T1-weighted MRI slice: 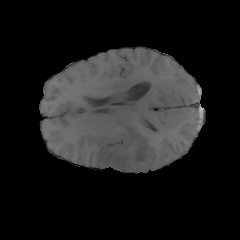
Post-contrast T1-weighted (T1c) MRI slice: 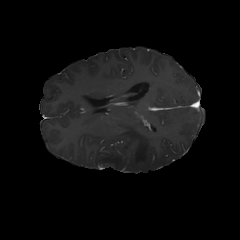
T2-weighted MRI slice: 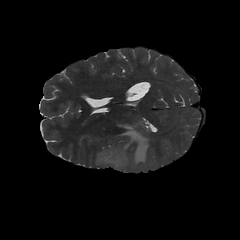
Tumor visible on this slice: yes